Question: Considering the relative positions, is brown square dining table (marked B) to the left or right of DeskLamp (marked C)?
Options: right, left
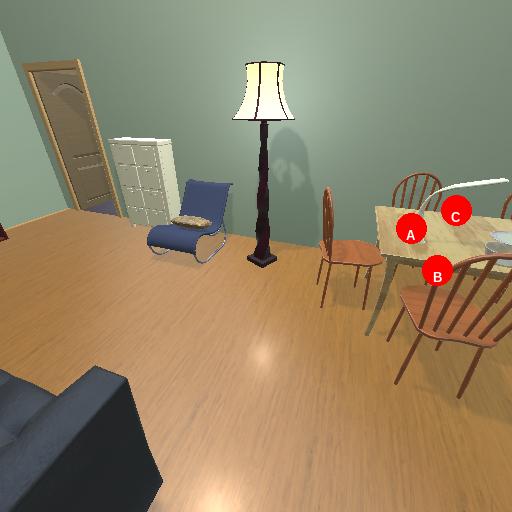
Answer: right